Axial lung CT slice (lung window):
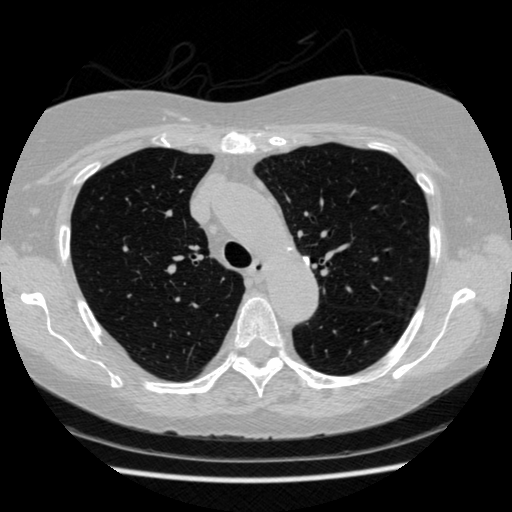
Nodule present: yes
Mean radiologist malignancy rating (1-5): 1